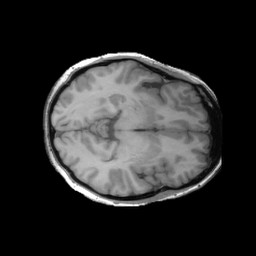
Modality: T1w
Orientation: axial
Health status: ill
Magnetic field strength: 3 T